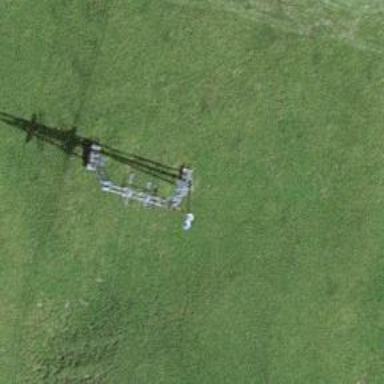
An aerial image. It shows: Pylon for aerialway.